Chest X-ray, PA view. Patient: 30 years old, sex M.
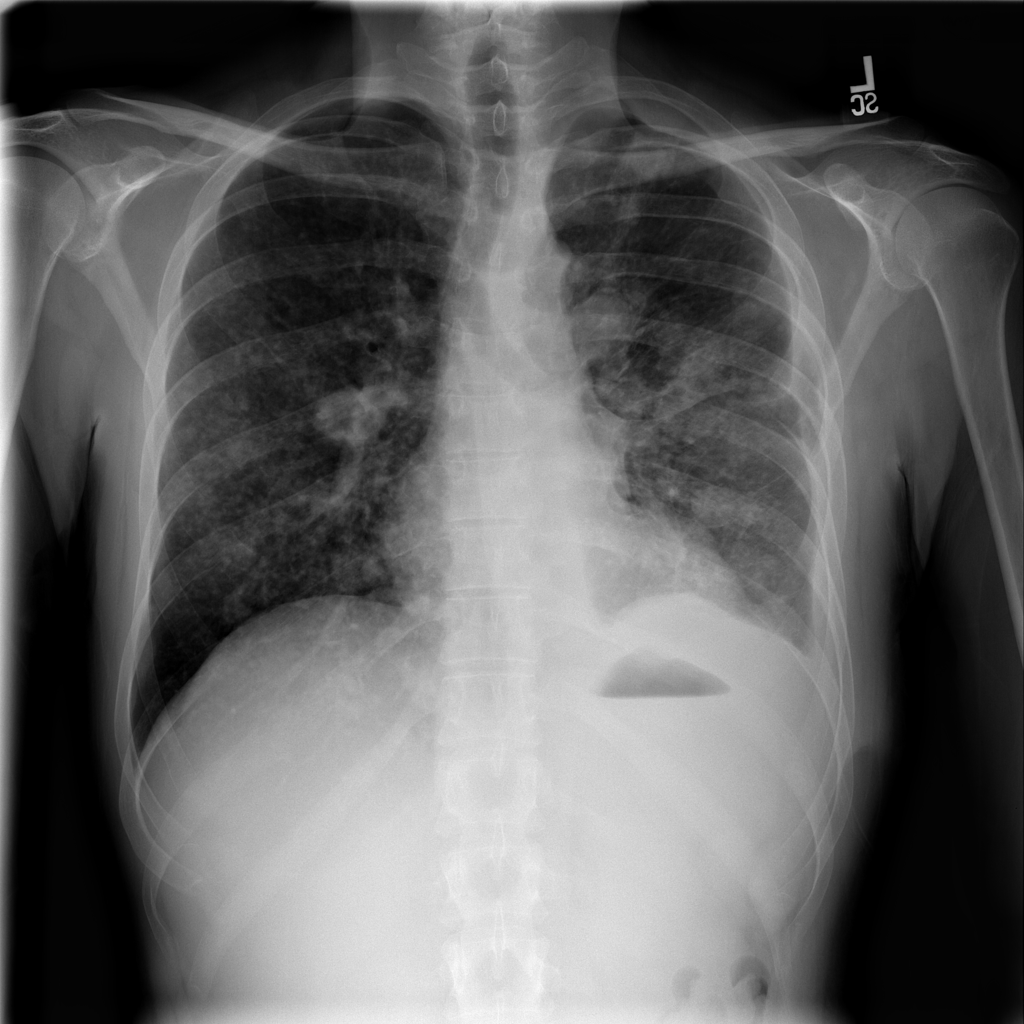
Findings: Effusion